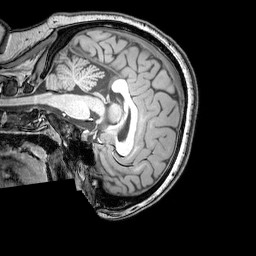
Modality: T1w
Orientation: sagittal
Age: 24
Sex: female
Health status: healthy
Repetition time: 0.081 s
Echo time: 0.037 s